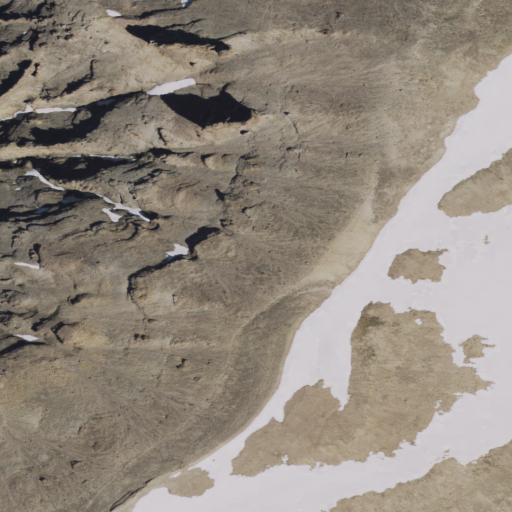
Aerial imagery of mountain in Wyoming named Carter Mountain containing shrub, grassland, and snow